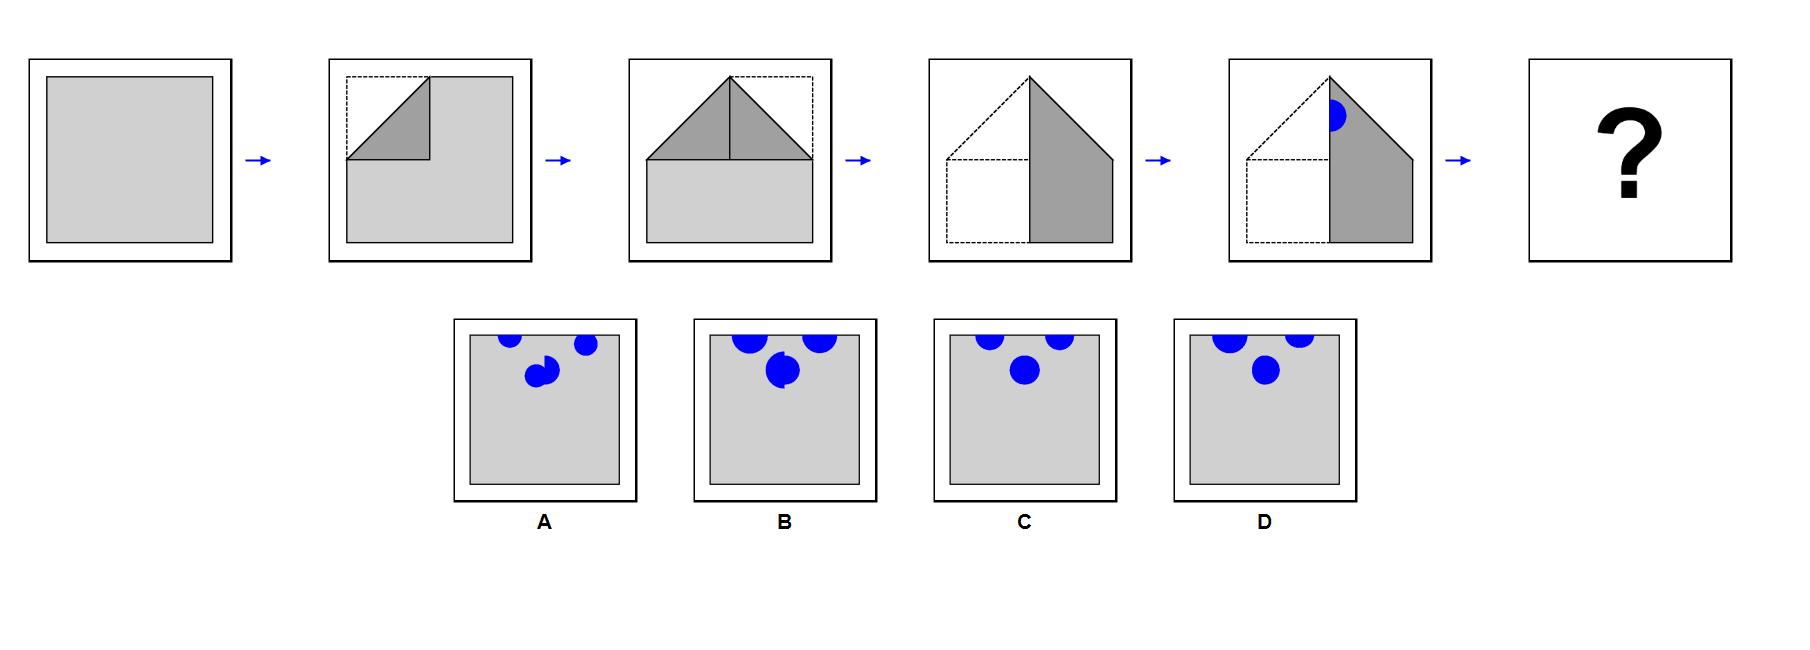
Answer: C